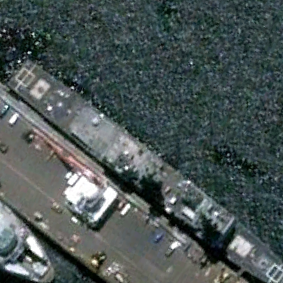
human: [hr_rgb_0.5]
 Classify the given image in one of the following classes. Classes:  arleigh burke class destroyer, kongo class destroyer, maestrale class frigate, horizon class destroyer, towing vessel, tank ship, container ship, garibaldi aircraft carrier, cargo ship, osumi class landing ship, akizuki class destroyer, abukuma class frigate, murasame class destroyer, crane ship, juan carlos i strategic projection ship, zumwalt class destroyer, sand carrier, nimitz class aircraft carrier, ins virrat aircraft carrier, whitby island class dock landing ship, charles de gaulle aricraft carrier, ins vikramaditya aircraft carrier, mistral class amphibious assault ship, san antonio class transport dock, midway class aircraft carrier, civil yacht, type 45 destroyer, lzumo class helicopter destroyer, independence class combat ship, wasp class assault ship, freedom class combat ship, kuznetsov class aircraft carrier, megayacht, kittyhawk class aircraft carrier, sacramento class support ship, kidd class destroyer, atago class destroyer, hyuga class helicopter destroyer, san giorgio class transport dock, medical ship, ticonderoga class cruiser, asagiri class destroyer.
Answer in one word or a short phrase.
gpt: Ticonderoga class cruiser